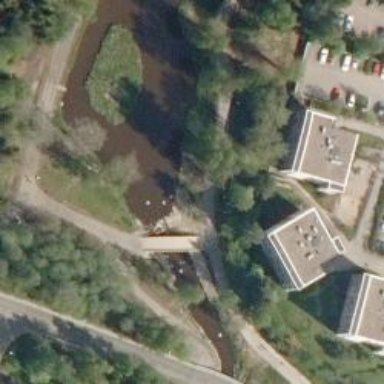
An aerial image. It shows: Bridge over cycleway.